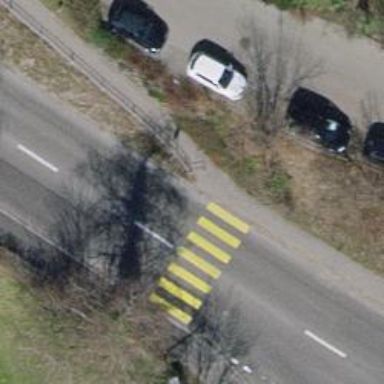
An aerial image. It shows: Fixed double cycle barrier.